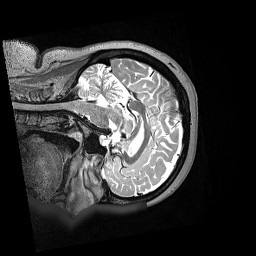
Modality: T2w
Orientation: sagittal
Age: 37
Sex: female